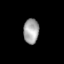
Tissue: skin
Cell type: Epithelial cells
Senescence score: 0.2626
Nuclear area (px): 375
Mean DAPI intensity: 164.893